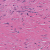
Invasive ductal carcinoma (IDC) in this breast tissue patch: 1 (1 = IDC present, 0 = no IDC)